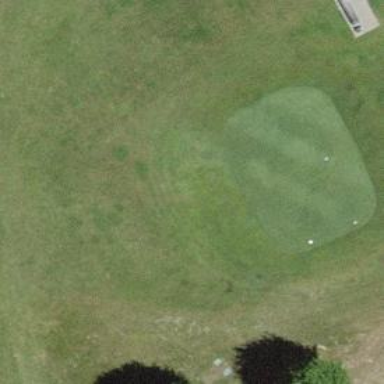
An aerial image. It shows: Golf tee.